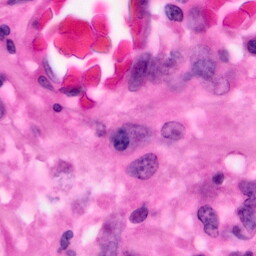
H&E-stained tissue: Pancreatic